Question: I am using ActionBarSherlock lib. I have CameraActivity which has style set to fullscreen:
'''
<activity
android:name="pl.toptof.android.ui.activity.CameraActivity"
android:theme="@style/Theme.Styled.NoActionBar.fullScreen"
android:screenOrientation="portrait">
</activity>
'''
When I start new activity from this activity like that:
'''
Intent intent = new Intent(CameraActivity.this, PreviewActivity.class);
intent.putExtra("PhotoURI",takenPhotoURL);
intent.putExtra("voteID",voteId);
CameraActivity.this.startActivity(intent);
'''
Activity looks like it stayed in fullscreen mode and status bar is visible, and cover my actionbar. Theme of Preview activity is:
'''
<application
android:name="(...)"
android:allowBackup="true"
android:icon="@drawable/ic_launcher"
android:label="@string/app_name"
android:largeHeap="true"
android:hardwareAccelerated="true"
android:theme="@style/Theme.Styled">
<activity
android:name="pl.toptof.android.ui.activity.PreviewActivity"
android:screenOrientation="portrait">
</activity>
'''
The problem appears only on Sony Xperia Z device. On HTC Legend, HTC One, Nexus 4, Samsung Galaxy S3, Nexus 7, Samsung Galaxy Note it works fine. And screen of it:

Any ideas how to fix it?
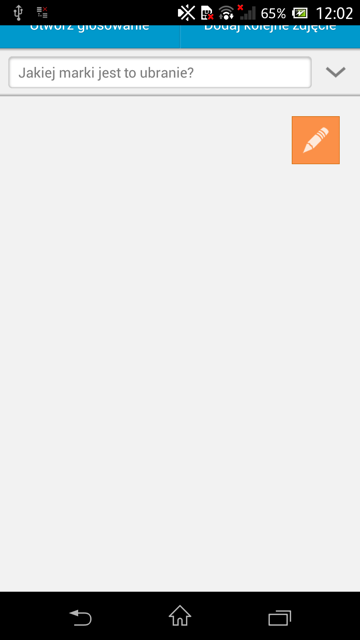
Answer: Problem is fixed. What I have done is:
I have modified this way of starting new activity by
'''
Intent intent = new Intent(CameraActivity.this, PreviewActivity.class);
intent.putExtra("PhotoURI",takenPhotoURL);
intent.putExtra("voteID",voteId);
CameraActivity.this.startActivity(intent);
'''
adding
'''
getWindow().clearFlags(WindowManager.LayoutParams.FLAG_FULLSCREEN);
'''
before startActivity method. It's a bit tricky but status bar is sliding down before activity ends and everything works fine. When I return/start CameraActivity again it gets FLAG_FULLSCREEN onCreate again.